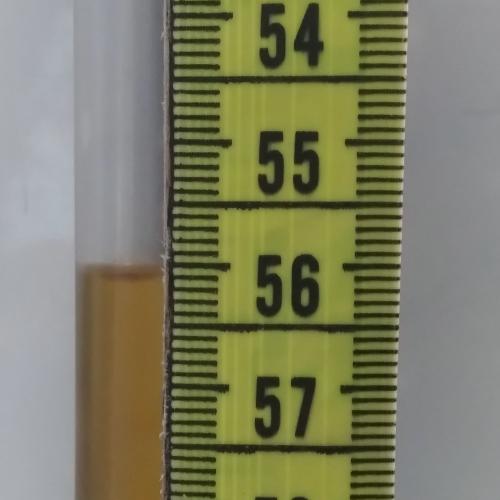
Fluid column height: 56.1 cm